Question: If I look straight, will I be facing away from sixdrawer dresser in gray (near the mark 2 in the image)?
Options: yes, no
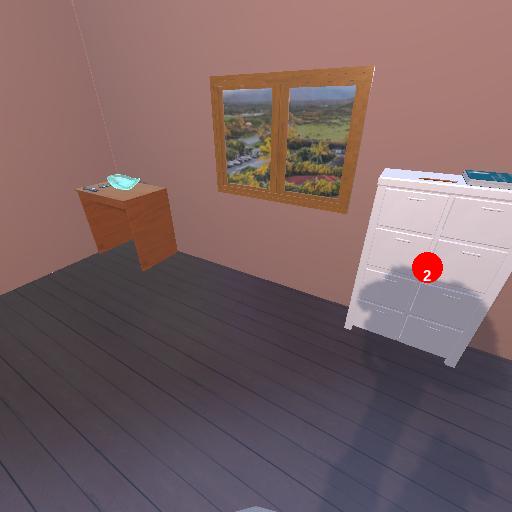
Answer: yes